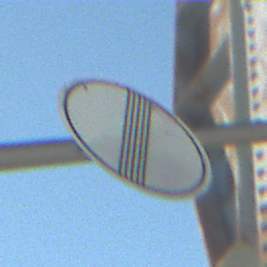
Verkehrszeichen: EndeSaemtlicherBegrenzungen
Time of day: MorningAfternoon
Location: Outdoor (Special)
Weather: Clear
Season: NotSpecified
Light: Natural